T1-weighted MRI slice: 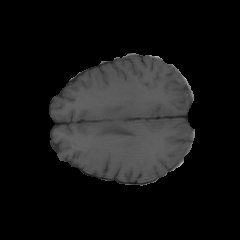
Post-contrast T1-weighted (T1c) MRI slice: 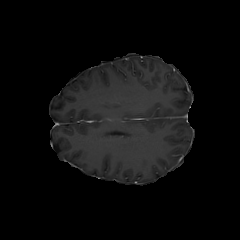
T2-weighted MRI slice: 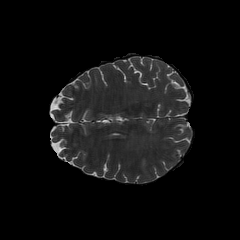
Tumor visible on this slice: no